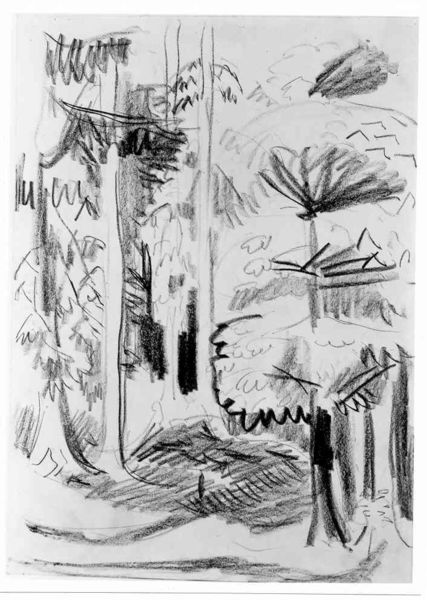
Titel: Mischwald
Künstler: Ernst Ludwig Kirchner
Standort: Karlsruhe
Institution: Staatliche Kunsthalle Karlsruhe
Schlagwörter: baum, berg, blätter, dunkel, himmel, laub, schatten, weiß, wolken, baumstämme, bäume, grob, kirchner, landschaft, äste, grau, hell, holz, kreide, licht, schwarz, skizze, zeichnung, park, schirm, weg, expressionismus, muster, mensch, ast, baumstamm, hügel, natur, stamm, vögel, boden, kontrast, krone, wald, schnell, studie, abstrakt, berge, gebirge, farbe, grafik, graphik, schattierung, tannen, stämme, hoch, striche, waldrand, tusche, expressionistisch, parallel, kohle, lichtung, schwarzweiss, schraffur, strich, stilisiert, bleistift, laubbaum, nadelbaum, tanne, entwurf, kohlezeichnung, kiefer, picasso, waldboden, wanderer, nadelbäume, dicht, nadeln, umwelt, graustufen, paysage, croquis, esquisse, dessin, gestrichelt, skizzenhaft, abstrait, arbres, fusain, gekritzel, lignes, crayon, encre, traits, ernst ludwig kirchner, forêt, tannennadeln, warz, hohe bäume, zeischnung, plomb, préparatoire, roth, dunkelsch, dessin préparatoire, wald bleistift